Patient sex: M
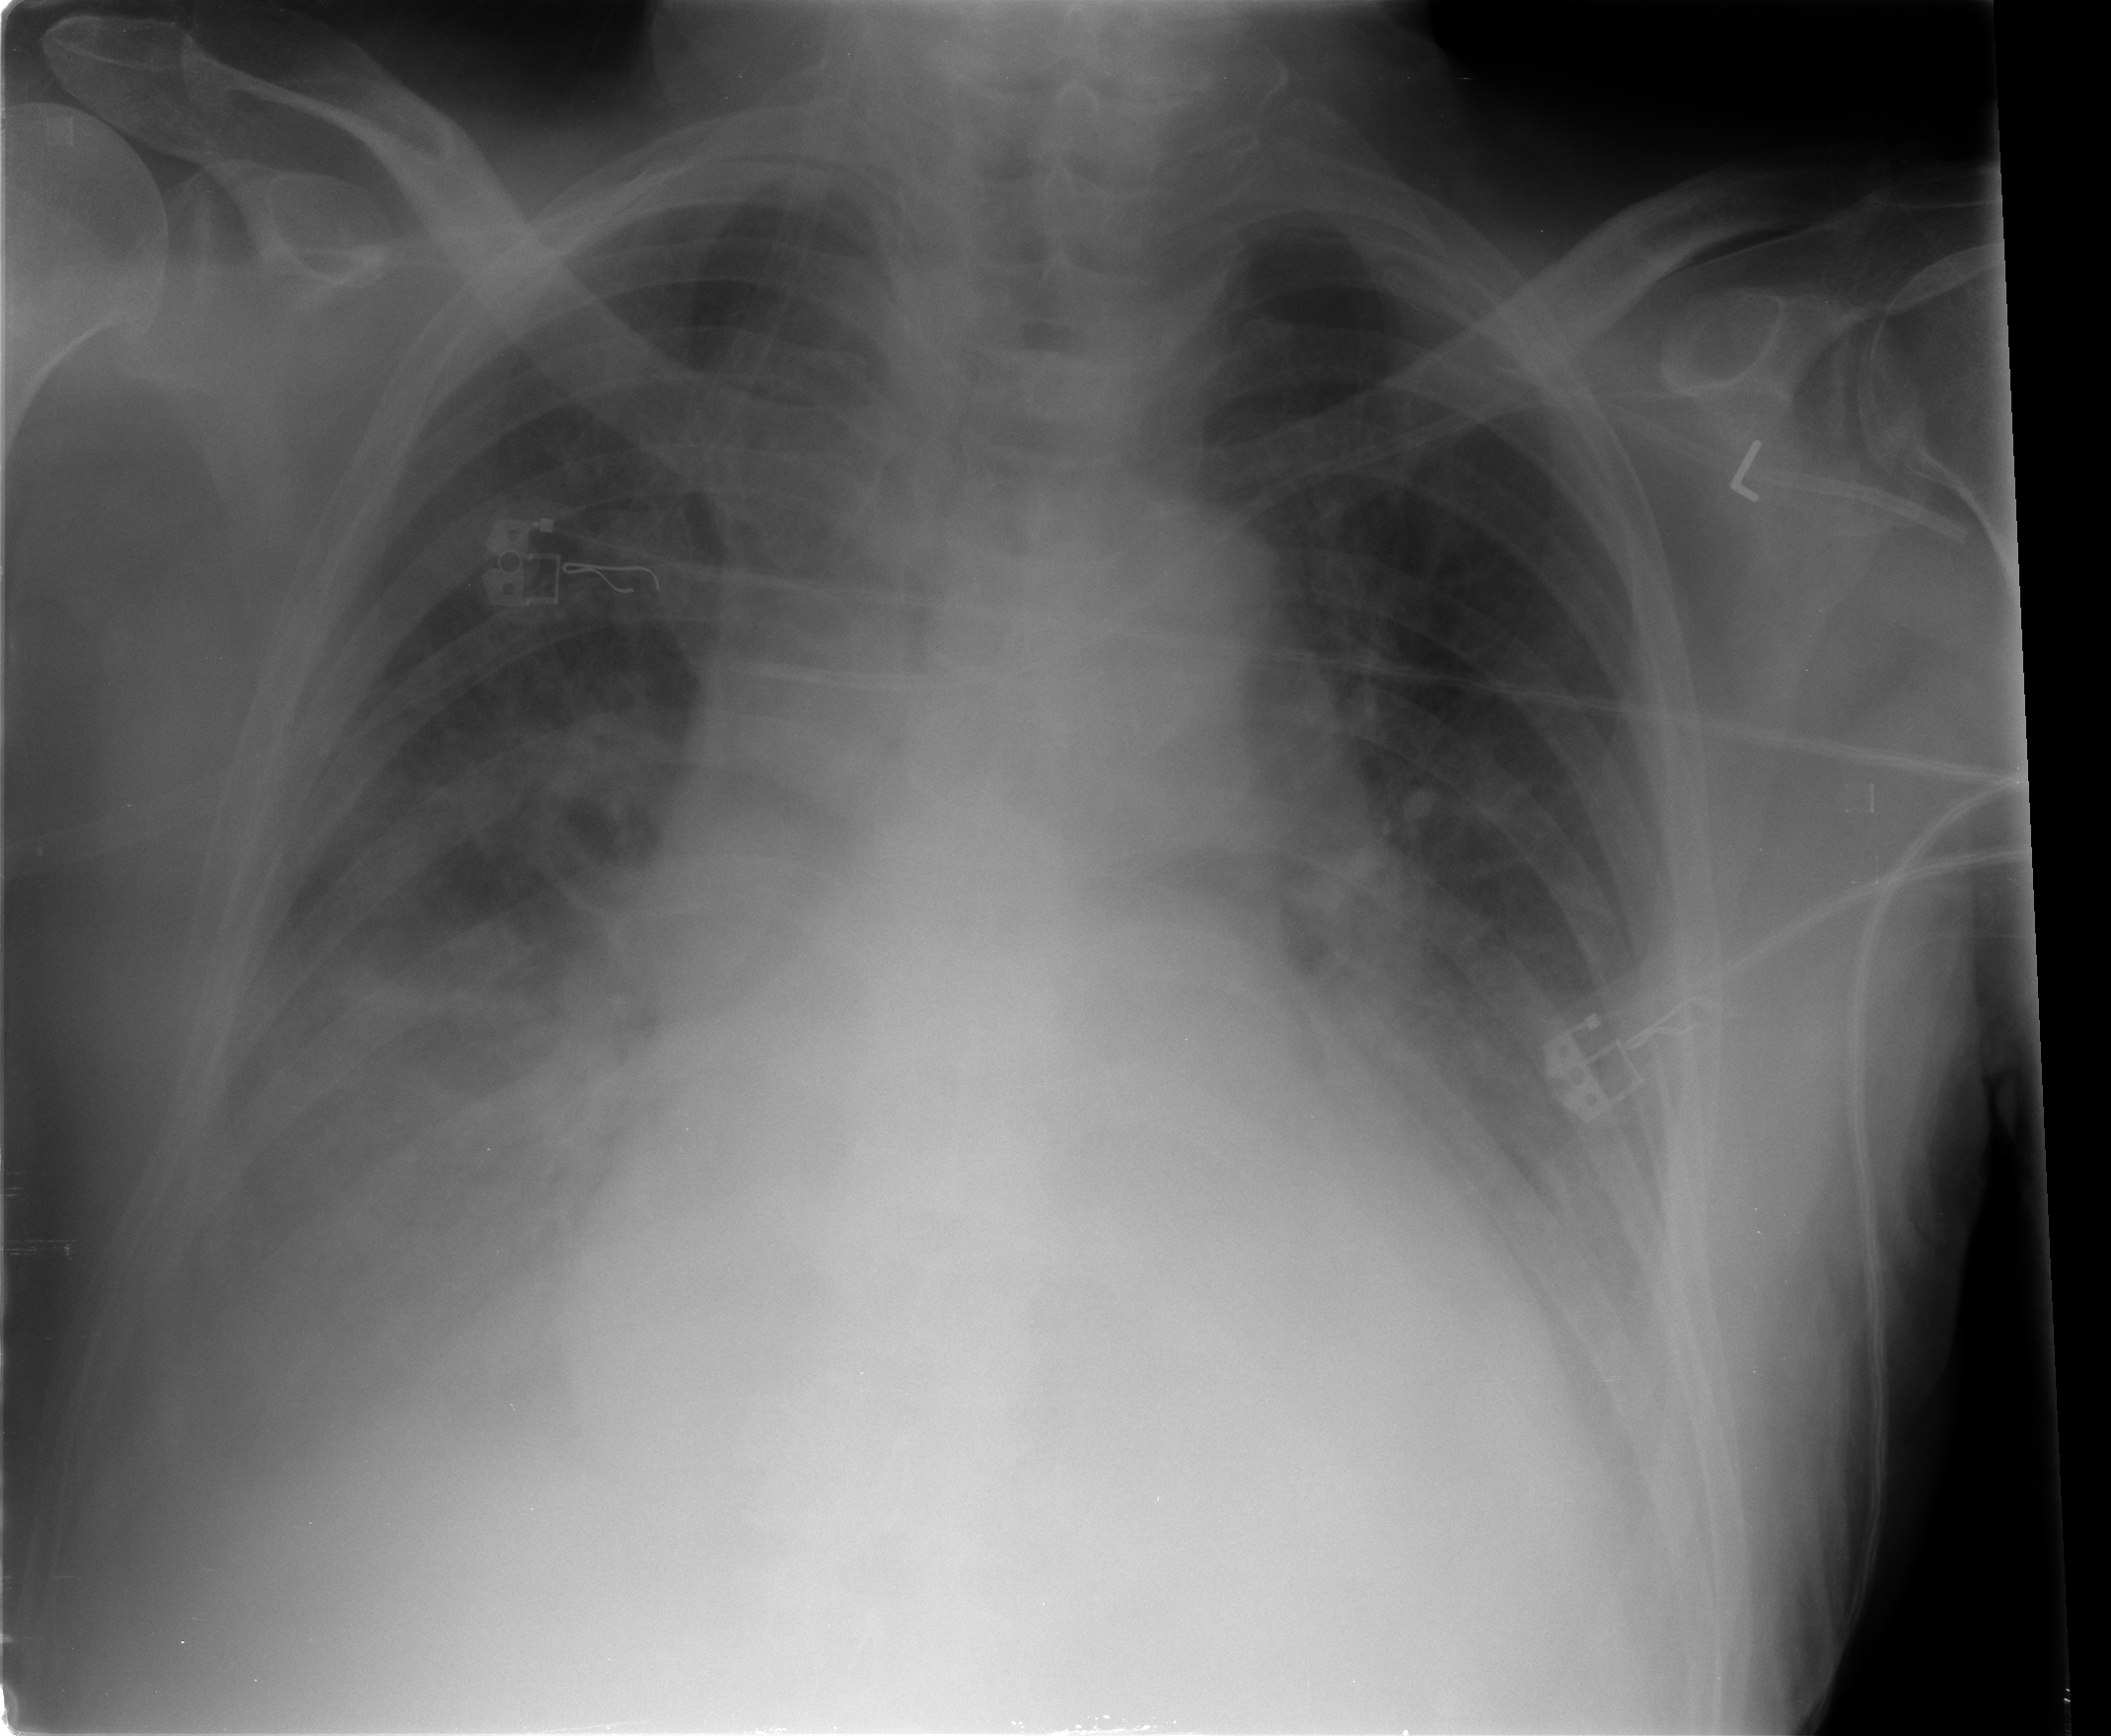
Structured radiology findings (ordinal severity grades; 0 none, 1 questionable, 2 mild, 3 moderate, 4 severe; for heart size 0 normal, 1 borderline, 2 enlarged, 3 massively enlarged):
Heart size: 2
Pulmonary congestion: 3
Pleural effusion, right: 3
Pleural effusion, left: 2
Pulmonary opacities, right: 1
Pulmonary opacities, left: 3
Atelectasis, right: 3
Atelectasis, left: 2